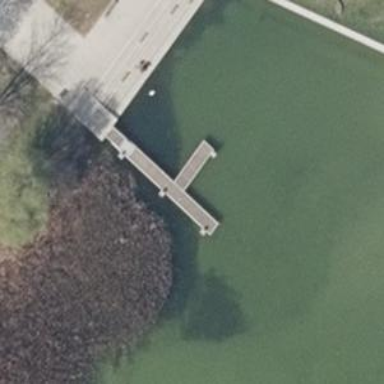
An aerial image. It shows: Man-made pier.